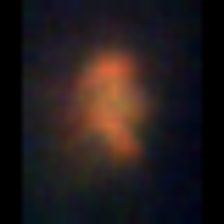
Taxon: Unknown_detritus
Group: Unknown